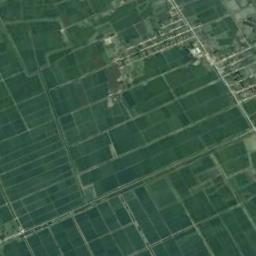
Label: rectangular_farmland